Field crop: maize
Growth stage: 1
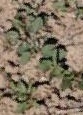
Species: convolvulus